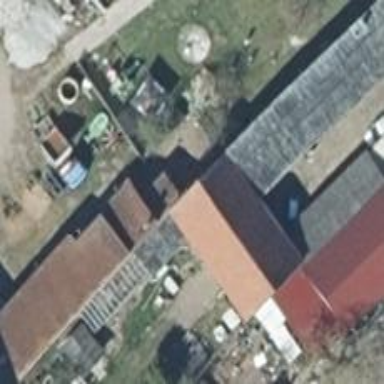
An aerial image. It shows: Building with gabled roof oriented along its structure. The roof is striking red color.